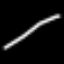
Label: line